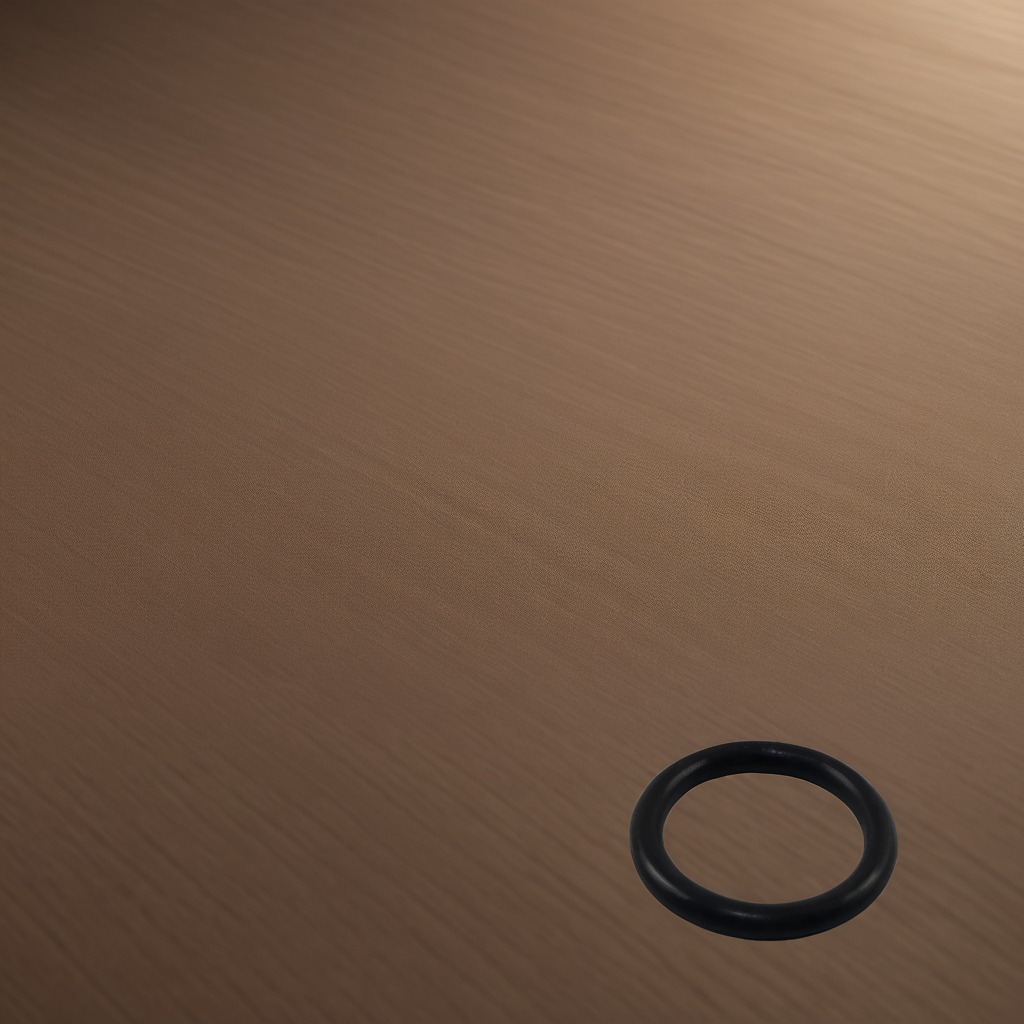
A rubber O-ring lying on a wooden table inside a workshop at night soft shadows worn but beneath the cloth